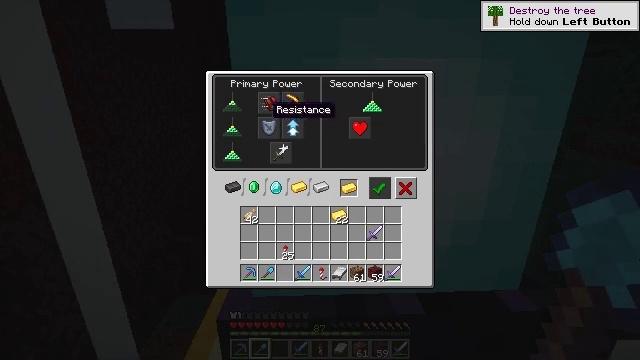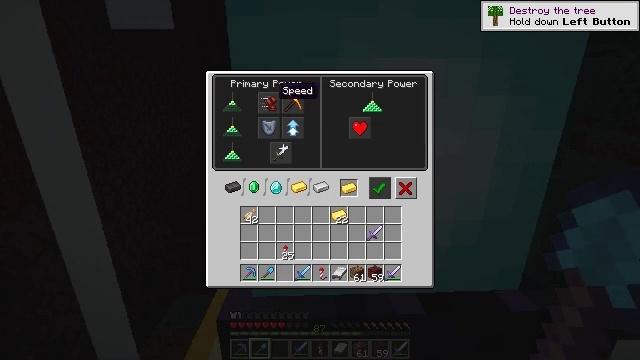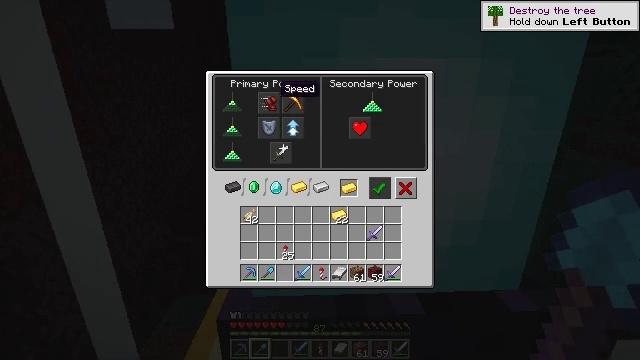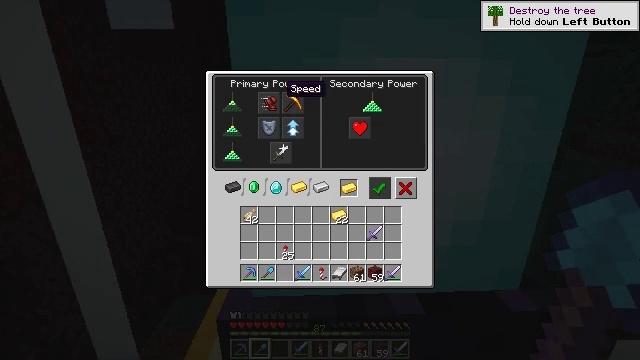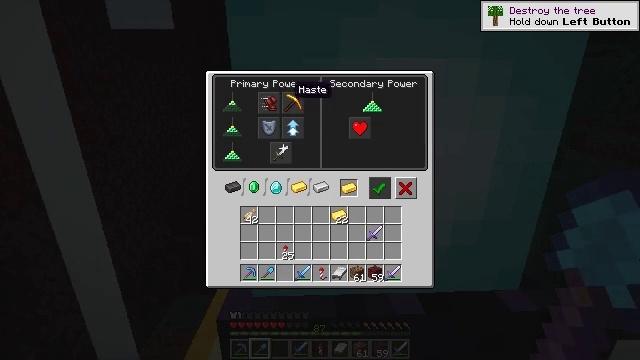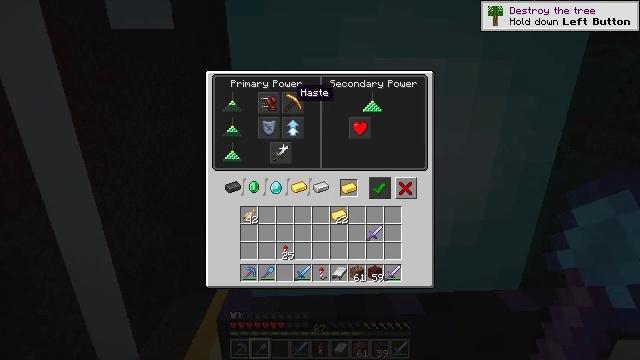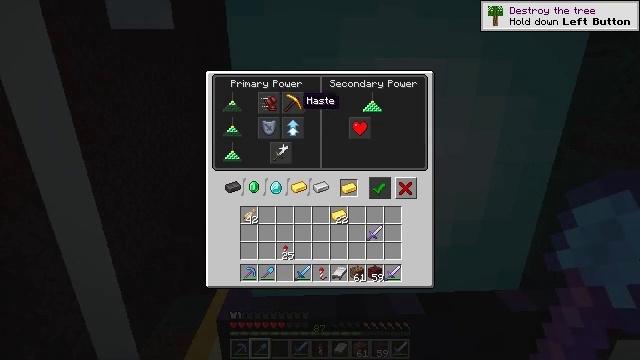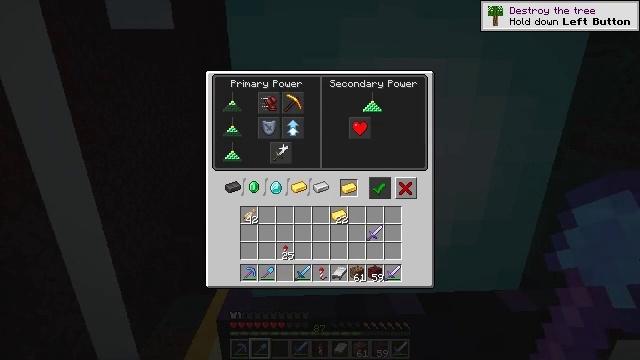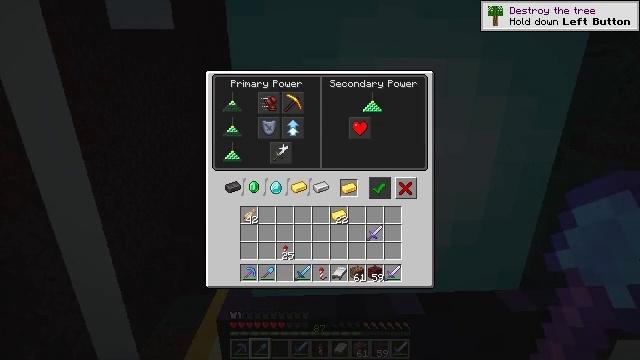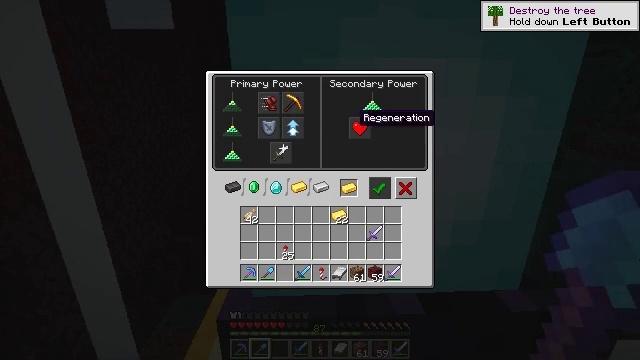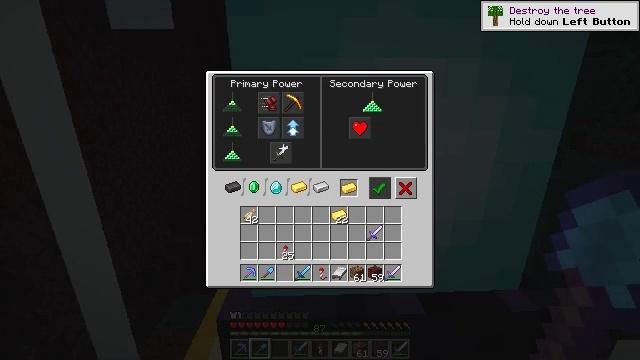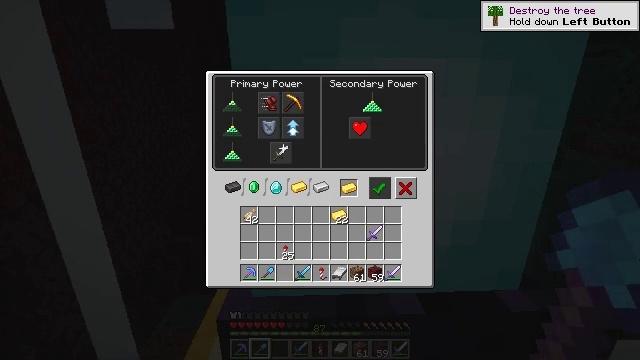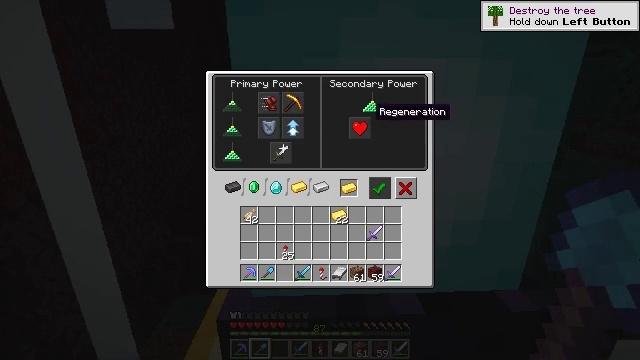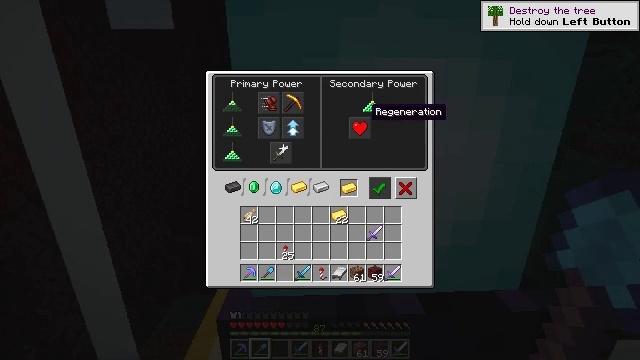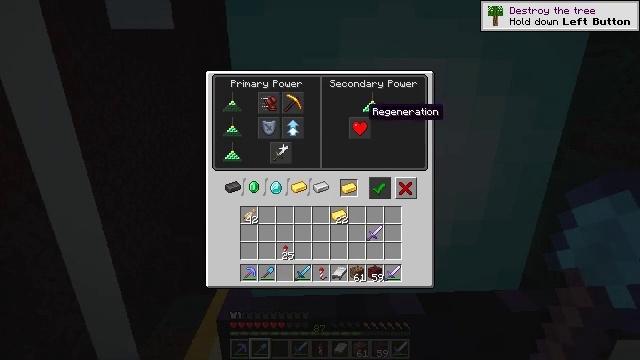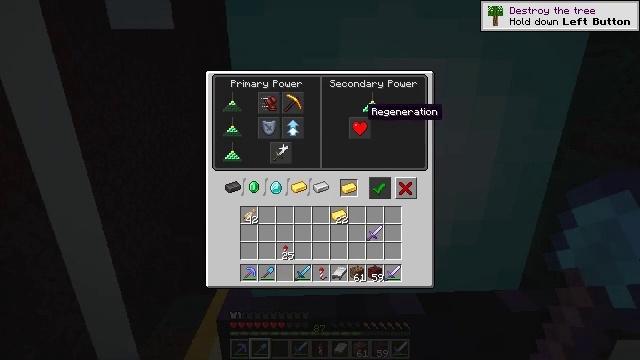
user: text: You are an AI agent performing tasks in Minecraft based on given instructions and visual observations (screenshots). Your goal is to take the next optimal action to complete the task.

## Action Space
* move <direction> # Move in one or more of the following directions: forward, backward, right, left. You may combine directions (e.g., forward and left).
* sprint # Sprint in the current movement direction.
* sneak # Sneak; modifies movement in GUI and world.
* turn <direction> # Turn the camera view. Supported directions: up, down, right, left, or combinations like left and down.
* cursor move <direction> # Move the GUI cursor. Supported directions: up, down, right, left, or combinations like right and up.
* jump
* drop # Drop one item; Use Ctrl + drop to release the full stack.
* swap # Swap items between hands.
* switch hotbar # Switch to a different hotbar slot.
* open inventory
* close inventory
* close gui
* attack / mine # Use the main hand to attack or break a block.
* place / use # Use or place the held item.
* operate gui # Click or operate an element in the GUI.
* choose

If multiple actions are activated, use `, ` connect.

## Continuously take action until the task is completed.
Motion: motion action
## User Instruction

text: Gather the beacon from its base.
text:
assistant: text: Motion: cursor move up
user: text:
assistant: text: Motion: no_op
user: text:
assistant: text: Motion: operate gui
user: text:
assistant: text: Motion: cursor move right
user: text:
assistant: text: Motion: operate gui
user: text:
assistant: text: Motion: cursor move down, operate gui
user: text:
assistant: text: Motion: cursor move right and down
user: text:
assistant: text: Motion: cursor move right
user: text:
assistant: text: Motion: cursor move right
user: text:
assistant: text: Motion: cursor move right
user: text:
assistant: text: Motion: no_op
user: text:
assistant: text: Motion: cursor move left
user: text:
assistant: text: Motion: no_op
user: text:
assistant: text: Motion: no_op
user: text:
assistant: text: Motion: no_op
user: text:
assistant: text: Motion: operate gui
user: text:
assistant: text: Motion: operate gui
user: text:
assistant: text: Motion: no_op
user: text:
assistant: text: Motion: no_op
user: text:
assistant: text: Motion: no_op
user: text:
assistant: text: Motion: no_op
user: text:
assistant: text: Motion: cursor move down
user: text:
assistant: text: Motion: cursor move down
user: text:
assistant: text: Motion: cursor move down
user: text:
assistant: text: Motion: no_op
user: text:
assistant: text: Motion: no_op
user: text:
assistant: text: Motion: no_op
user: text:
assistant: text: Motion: no_op
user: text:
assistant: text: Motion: no_op
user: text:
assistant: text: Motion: no_op